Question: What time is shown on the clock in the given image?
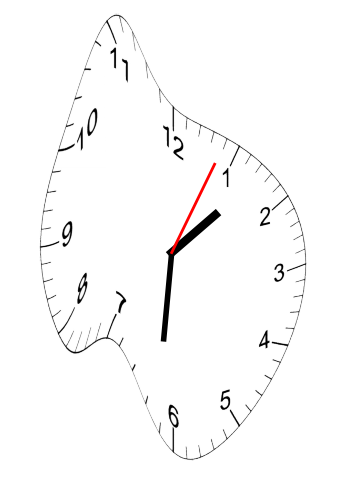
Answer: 01:31:04